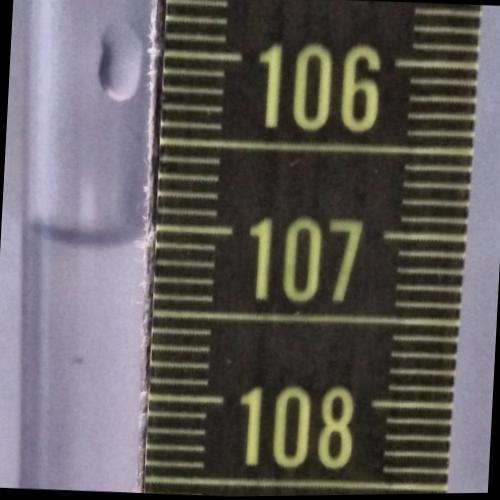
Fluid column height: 107.1 cm